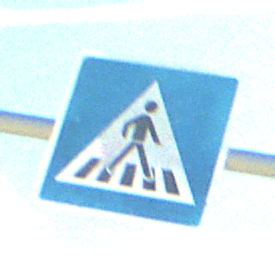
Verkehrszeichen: FussgaengerueberwegLinks
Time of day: Midday
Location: Outdoor (Special)
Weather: PartlyCloudy
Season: NotSpecified
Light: Natural